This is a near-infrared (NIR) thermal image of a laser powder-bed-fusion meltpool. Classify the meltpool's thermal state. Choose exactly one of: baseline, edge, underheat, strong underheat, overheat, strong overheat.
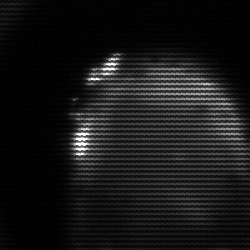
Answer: edge